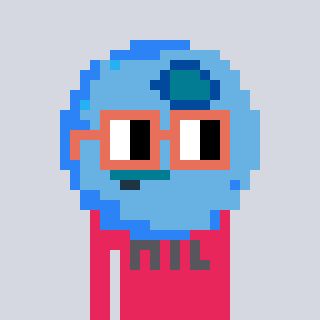
a pixel art character with square orange glasses, a blueberry-shaped head and a redpinkish-colored body on a cool background